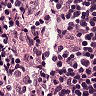
Metastatic tissue present: no